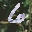
Label: 6